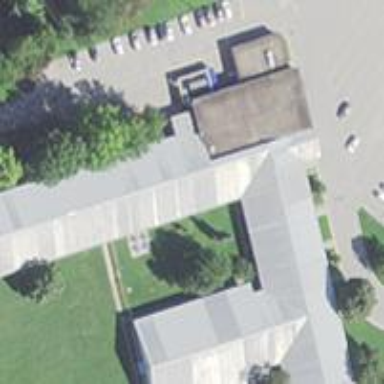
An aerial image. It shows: School building.